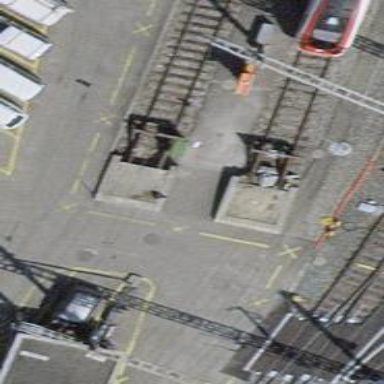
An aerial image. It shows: Railway buffer stop.